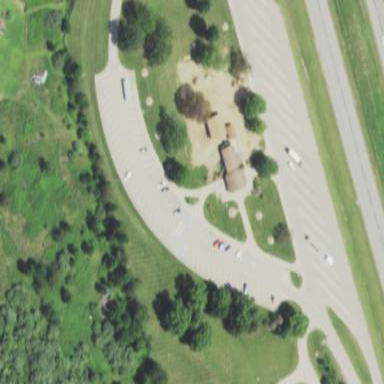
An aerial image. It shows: Rest area on the road.